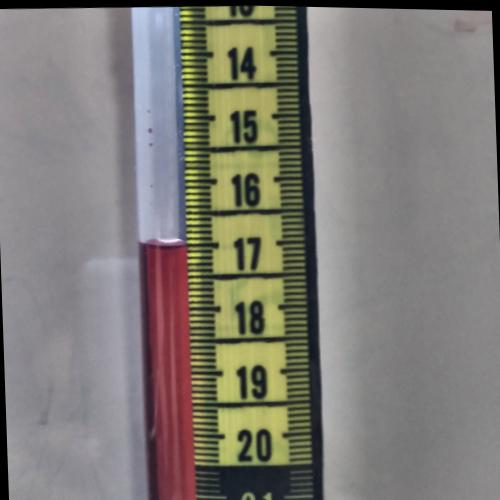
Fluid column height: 17.0 cm